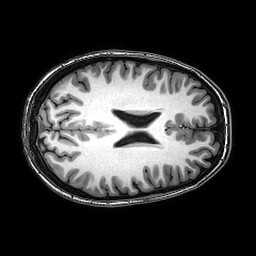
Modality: T1w
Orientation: axial
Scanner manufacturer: philips
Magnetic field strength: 3 T
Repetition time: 0.008193 s
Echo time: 0.00375 s